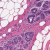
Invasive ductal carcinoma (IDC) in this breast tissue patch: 0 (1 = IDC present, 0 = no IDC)